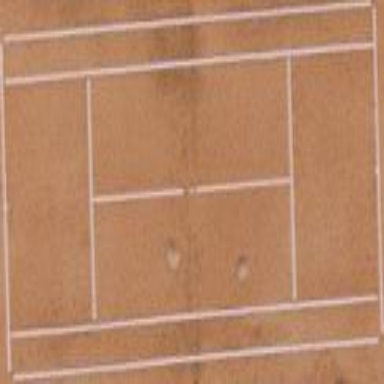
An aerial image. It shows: Tennis court on the leisure land pitch.